Question:
The texts are inside 'JPanels' and they are all inside a 'JScrollPane'. I have set to catch the 'MouseWheelEvent' (scrolling) so when the 'Ctrl' key is pressed, and mouse wheel is turned, the texts would zoom in/out (font size is increased/decreased). This has lead to not being able to scroll through the list of fonts anymore unless I point the mouse cursor directly on the scrollbar. I want to know if there is a way to 'return' the event when the 'Ctrl' key is not held down. Is that possible? I looked through the 'MouseWheelEvent' api and didn't find anything useful. Googling didn't give me anything either.
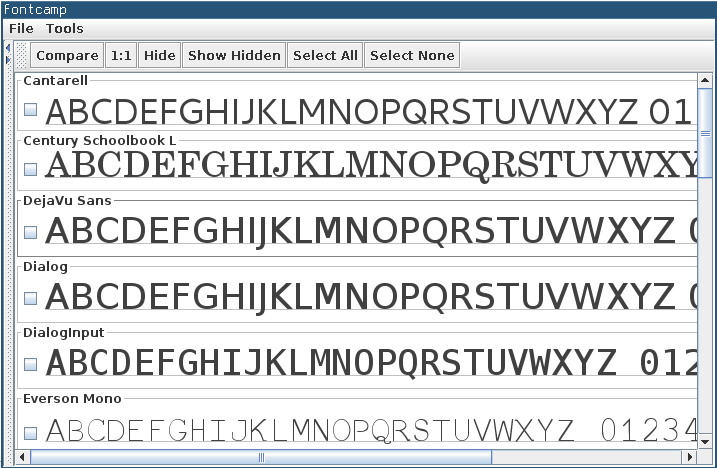
Answer: I used @MadProgrammer 's comment and got some idea from @okrman 's answer and came up with a better way of doing this. In my solution, I don't need to add two separate event listeners, namely, one to the 'JLabel' and the other one to the 'JScrollPane'. I use only one event listener on the 'JLabel'. The main key here is 'Component#dispatchEvent' as mentioned by @MadProgrammer. I just found (rather remembered from my foggy memory) an excellent way to get a hold of the parent 'JScrollPane' inside 'JLabel'.
Of course, the example I have given here is just an . I have not set the widths or heights for any of the components. The soul purpose of this example is just to show how the problem is solved.
'''
public class ParentScrollPane extends JScrollPane {
public ParentScrollPane() {
JPanel textContainer = new JPanel();
// I have multiple labels in a for loop, this is
// just an example
JLabel sLabel = new JLabel("SOME LABEL TEXT");
sLabel.setParent(thisPane);
textContainer.add(sLabel);
setViewportView(textContainer);
}
// this interface is important and key to the solution
public interface ParentSetter {
public void setParent(Component p);
}
private JScrollPane thisPane;
}
public class CustomLabel extends JLabel implements ParentScrollPane.ParentSetter {
public CustomLabel(String text) {
super(text);
// one event listener is suffice
addMouseWheelListener(new MouseWheelListener() {
@Override
public void mouseWheelMoved(MouseWheelEvent e) {
// if the Ctrl key is down
if (e.isControlDown()) {
// then zoom the font in the JLabel
} else {
// then scroll the parent scroll pane
labelParent.dispatchEvent(e);
}
}
});
}
// pay very close attention to this and
// how the parent scroll pane is set here
@Override
public void setParent(Component lParent) {
labelParent = lParent;
}
private Component labelParent;
}
'''